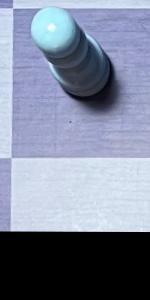
Label: Empty